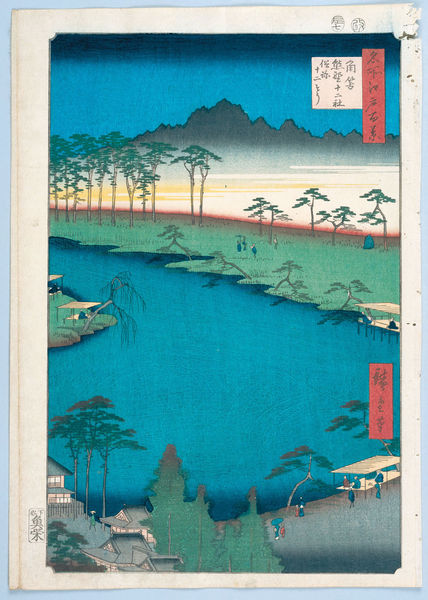
Titel: 100 berühmte Ansichten von Edo
Künstler: Utagawa Hiroshige
Schlagwörter: baum, berg, blau, himmel, wasser, bäume, fluss, gelb, grün, menschen, see, ufer, türkis, weiss, gras, haus, rot, wiese, häuser, holzschnitt, japan, berge, allee, asien, druck, asiatisch, tempel, hokusai